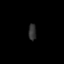
Tissue: lung
Cell type: Epithelial cells
Senescence score: 0.2237
Nuclear area (px): 121
Mean DAPI intensity: 49.719